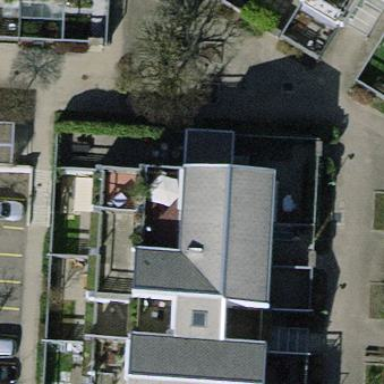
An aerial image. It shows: Terrace building.